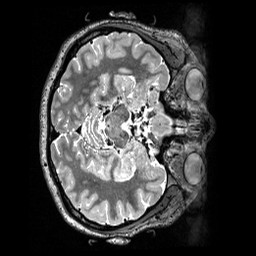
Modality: T2w
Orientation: axial
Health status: healthy
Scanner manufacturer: siemens
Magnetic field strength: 3 T
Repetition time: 3.2 s
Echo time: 0.565 s